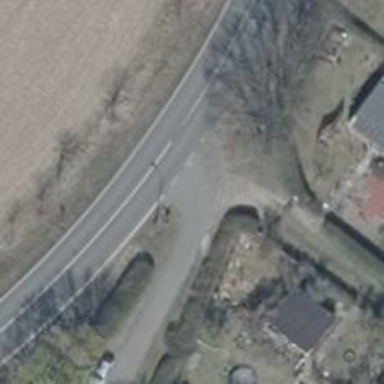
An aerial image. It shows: Paved cycleway.